Question: What update is listed?
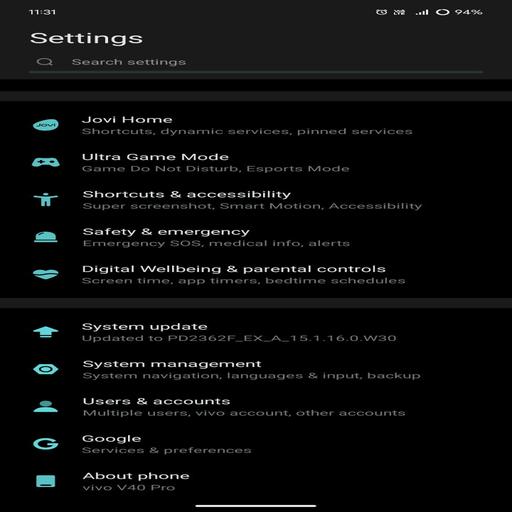
Answer: System update